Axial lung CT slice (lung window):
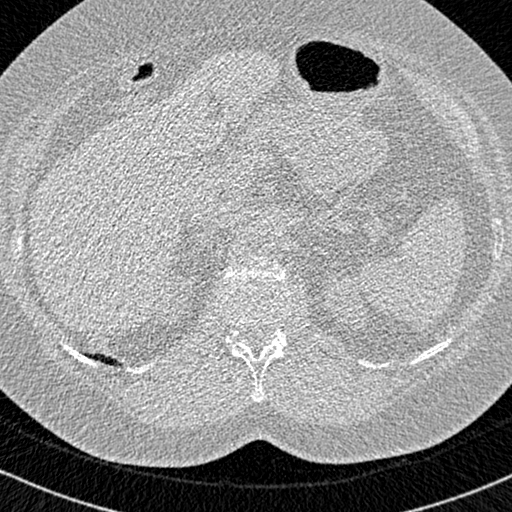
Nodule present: no